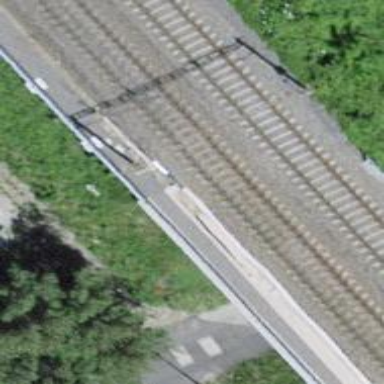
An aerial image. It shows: Single-track railway bridge with electrified contact line.